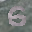
Label: 6